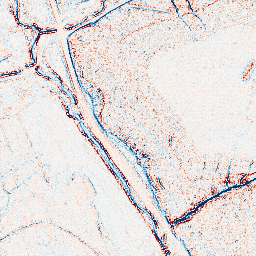
Category: classical
Decomposition family: uniform
Decomposition parameters: size: 3
Upsampling method: cubic_mitchell
Upsampling parameters: scale: 8
Upsampling scale: 8